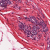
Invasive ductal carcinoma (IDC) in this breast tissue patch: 0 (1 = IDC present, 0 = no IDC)